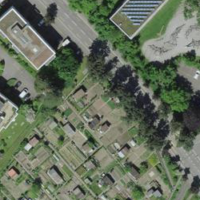
EUNIS habitat code: 53
Species observed at this site:
Cornus sanguinea